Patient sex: M
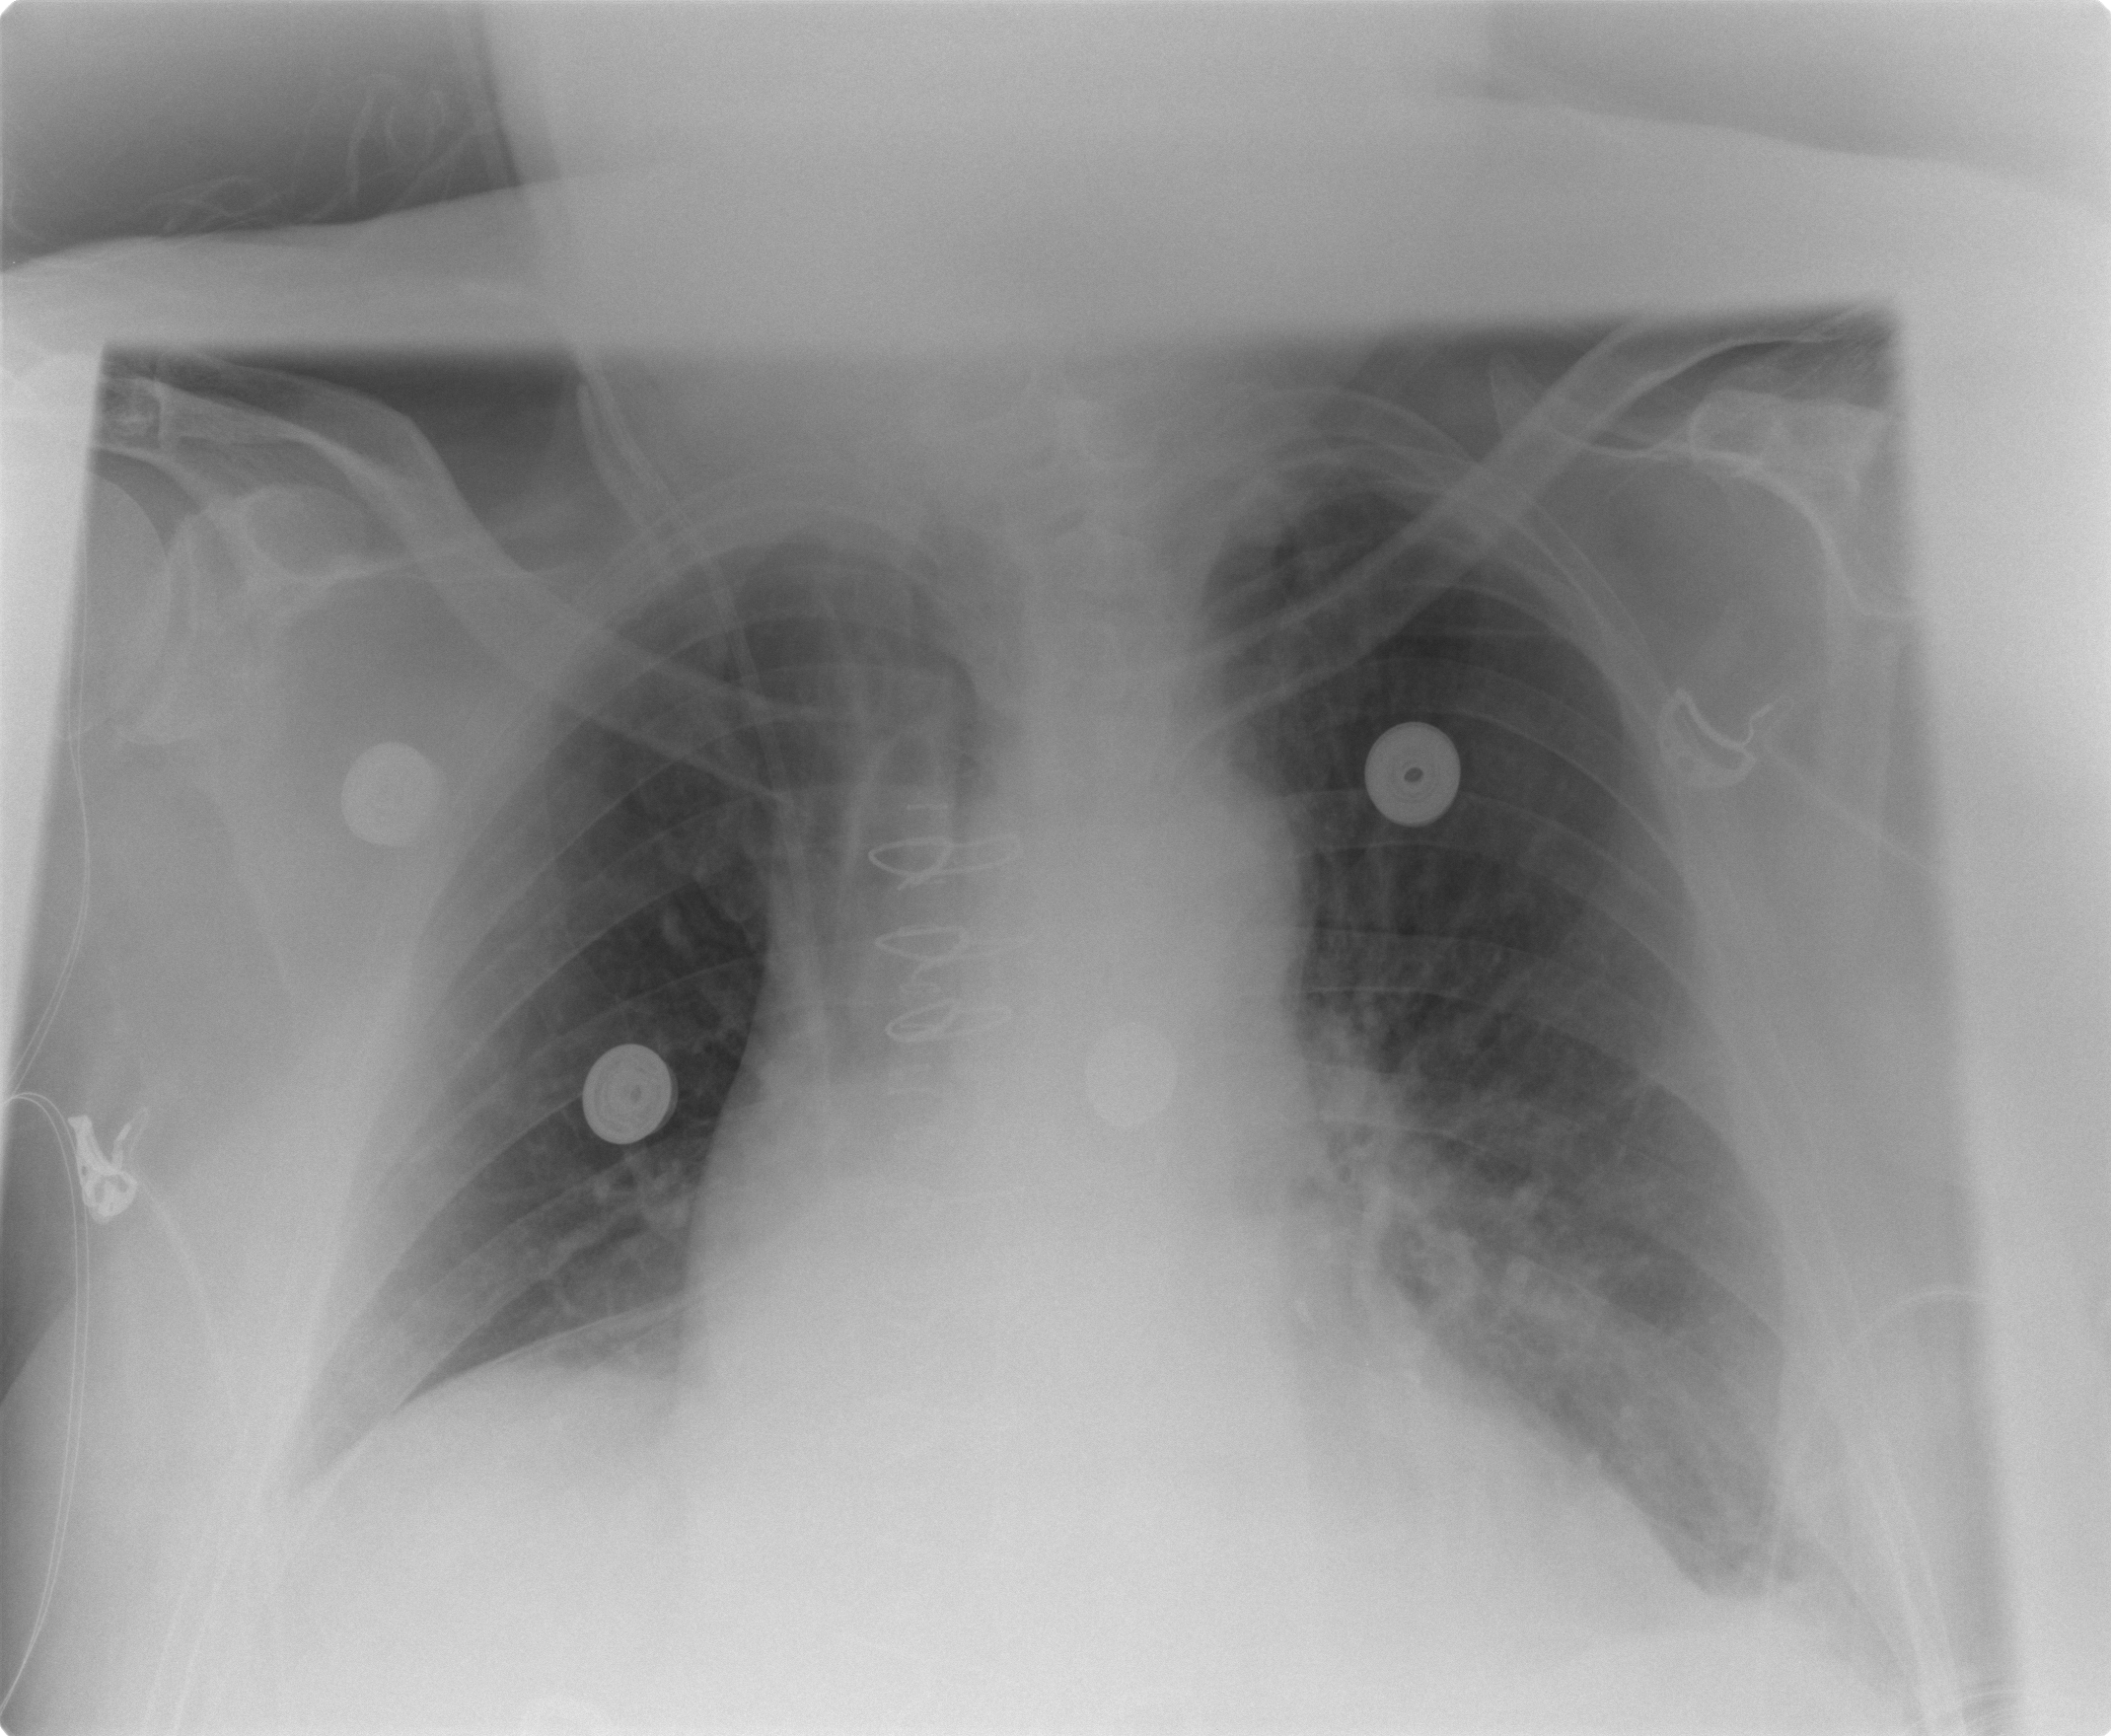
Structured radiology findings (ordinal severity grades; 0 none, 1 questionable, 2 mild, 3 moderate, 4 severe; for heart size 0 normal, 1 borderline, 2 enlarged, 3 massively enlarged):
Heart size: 1
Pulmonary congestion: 2
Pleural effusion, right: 1
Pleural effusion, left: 1
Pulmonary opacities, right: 0
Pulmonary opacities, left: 2
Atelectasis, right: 2
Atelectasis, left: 2